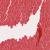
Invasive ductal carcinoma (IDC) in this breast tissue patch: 0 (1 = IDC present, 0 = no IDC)